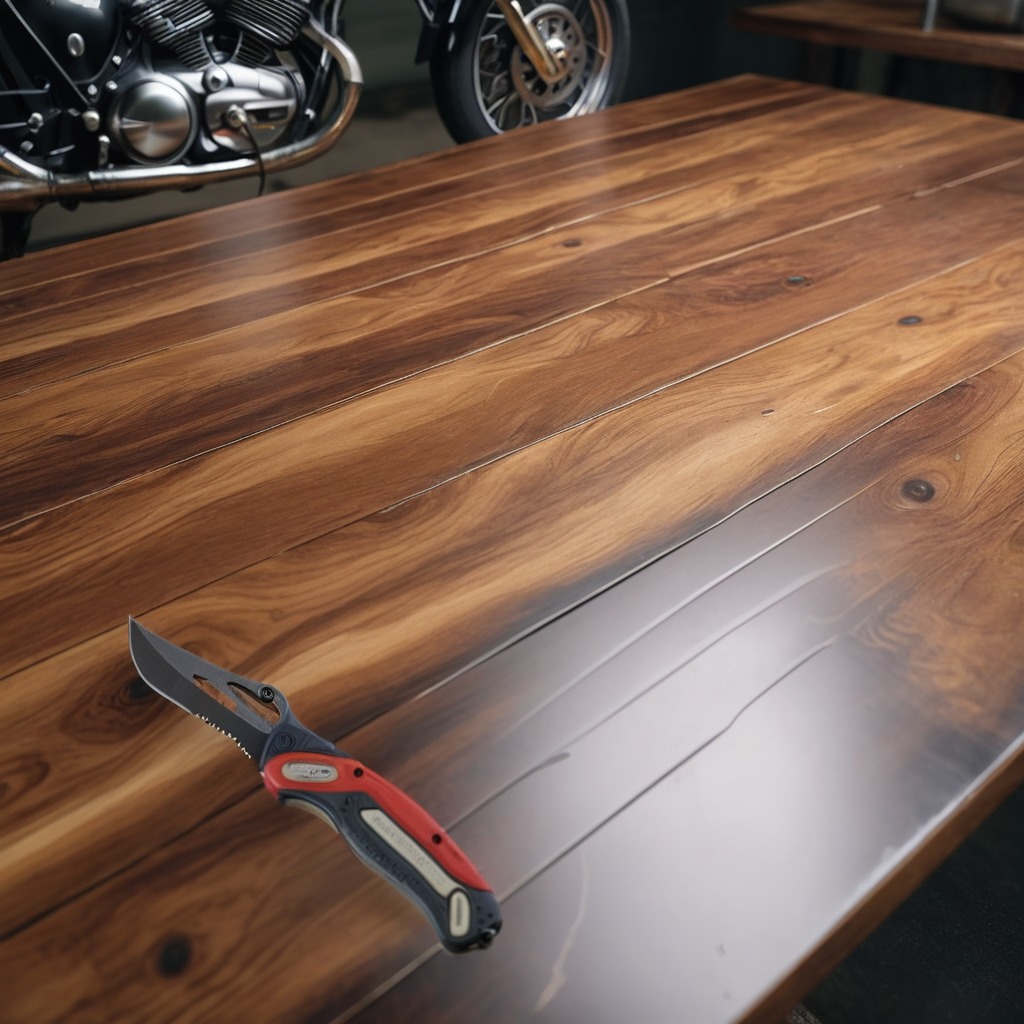
A utility knife is lying on the wooden table in the garage.